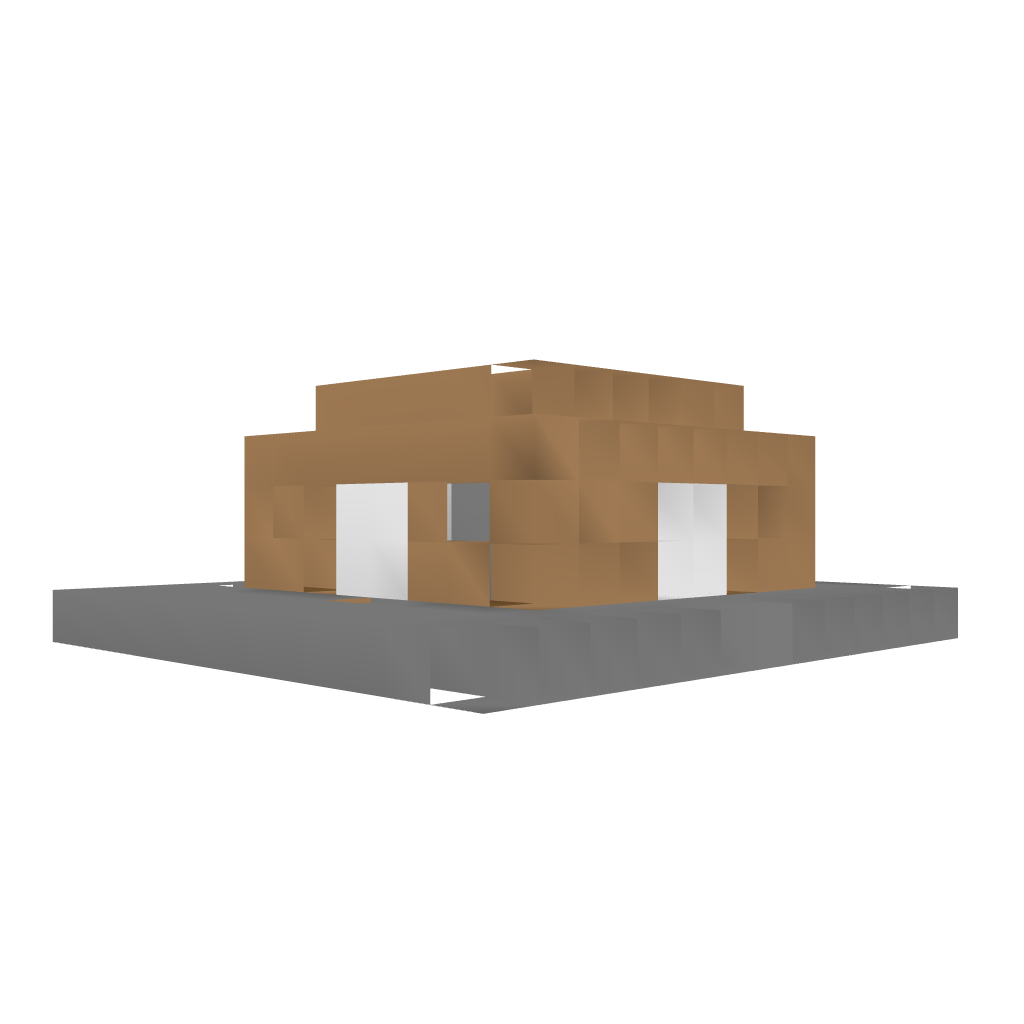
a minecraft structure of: Jungle smith bad low quality